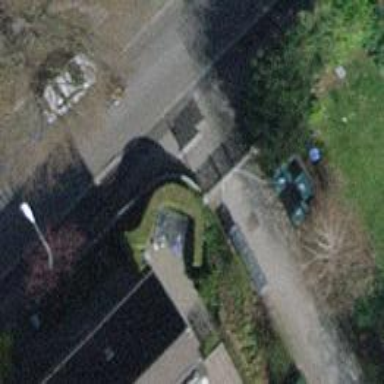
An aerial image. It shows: Gate.